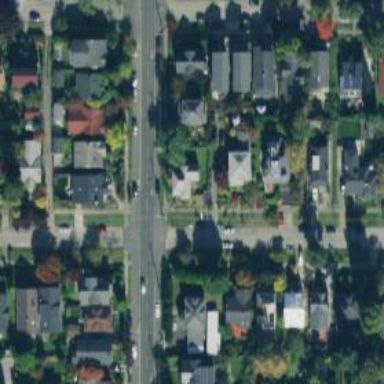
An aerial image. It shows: Residential road with separate sidewalk.